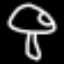
Label: mushroom